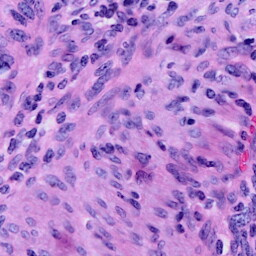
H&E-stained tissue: Cervix